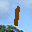
Label: 1